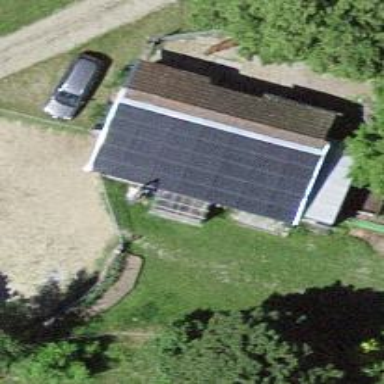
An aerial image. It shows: Barn.